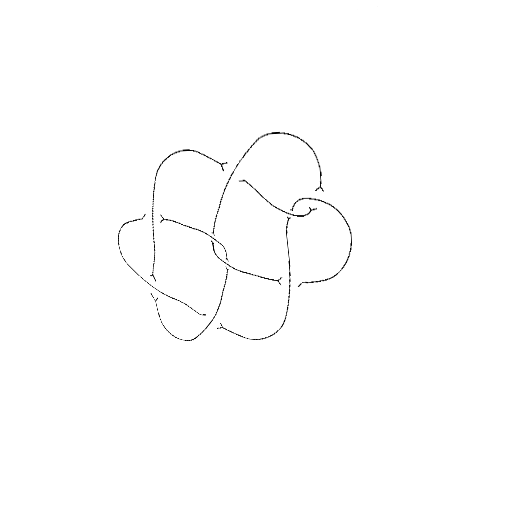
Crossing number: 9